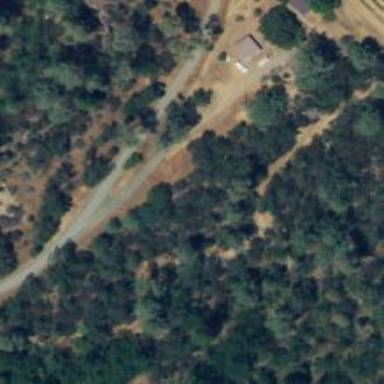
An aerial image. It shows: Driveway leading to service road.